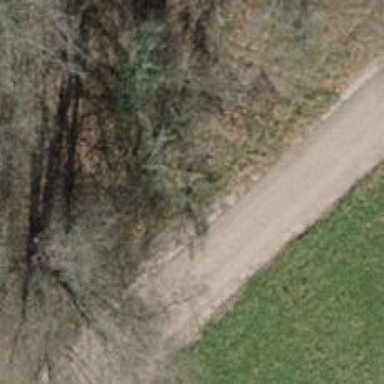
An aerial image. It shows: Track with grade 2 gravel surface.